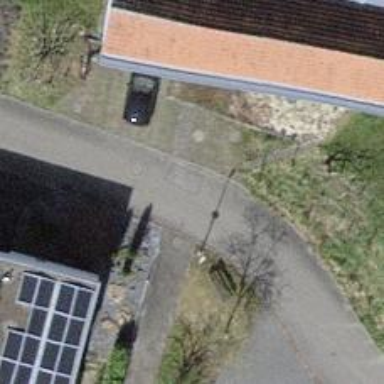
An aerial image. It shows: Footway with pebblestone surface.